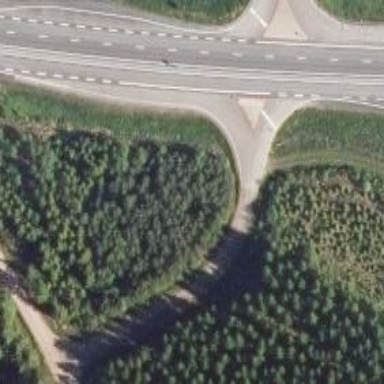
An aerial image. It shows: Asphalt trunk link road.